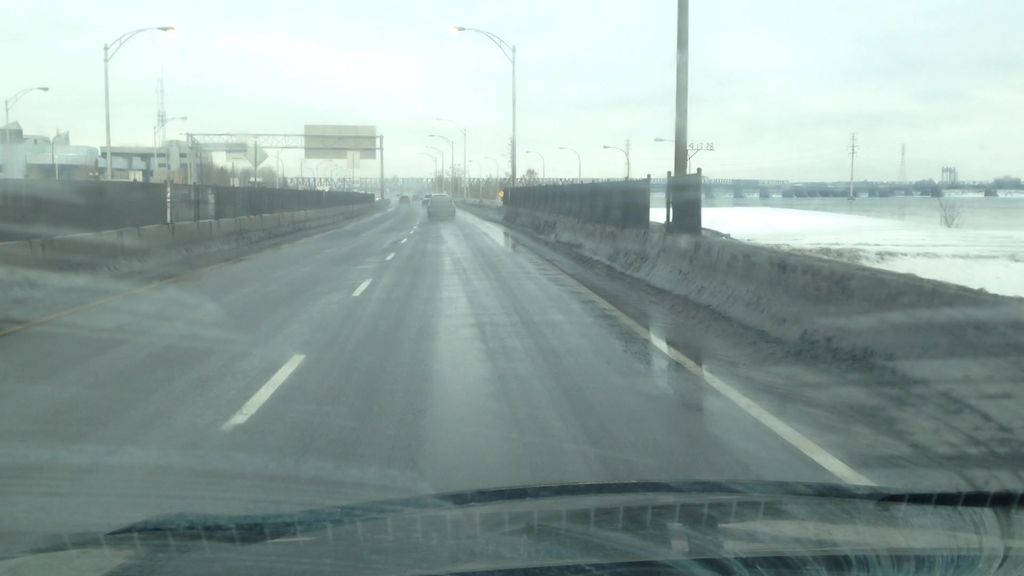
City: montreal